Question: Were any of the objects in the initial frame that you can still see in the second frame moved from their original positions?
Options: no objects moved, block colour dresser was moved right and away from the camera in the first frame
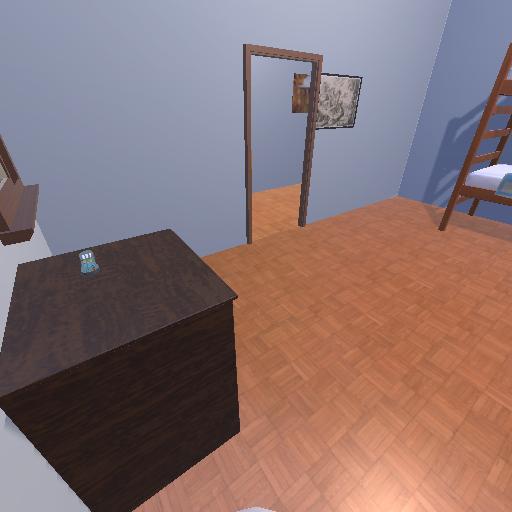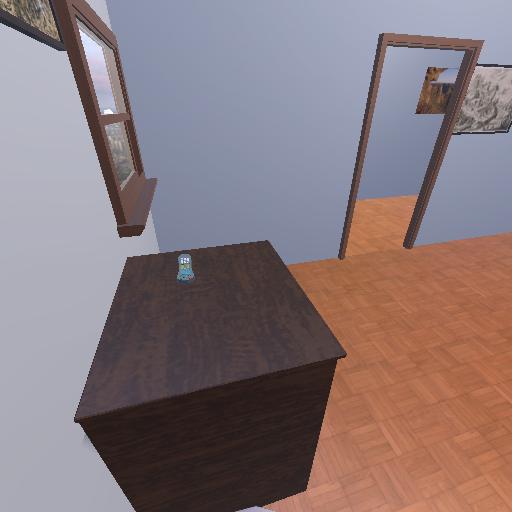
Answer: no objects moved